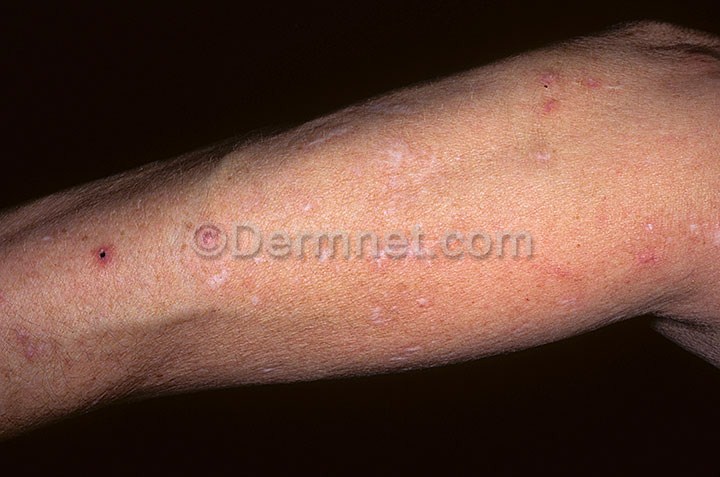
Disease: Eczema Photos